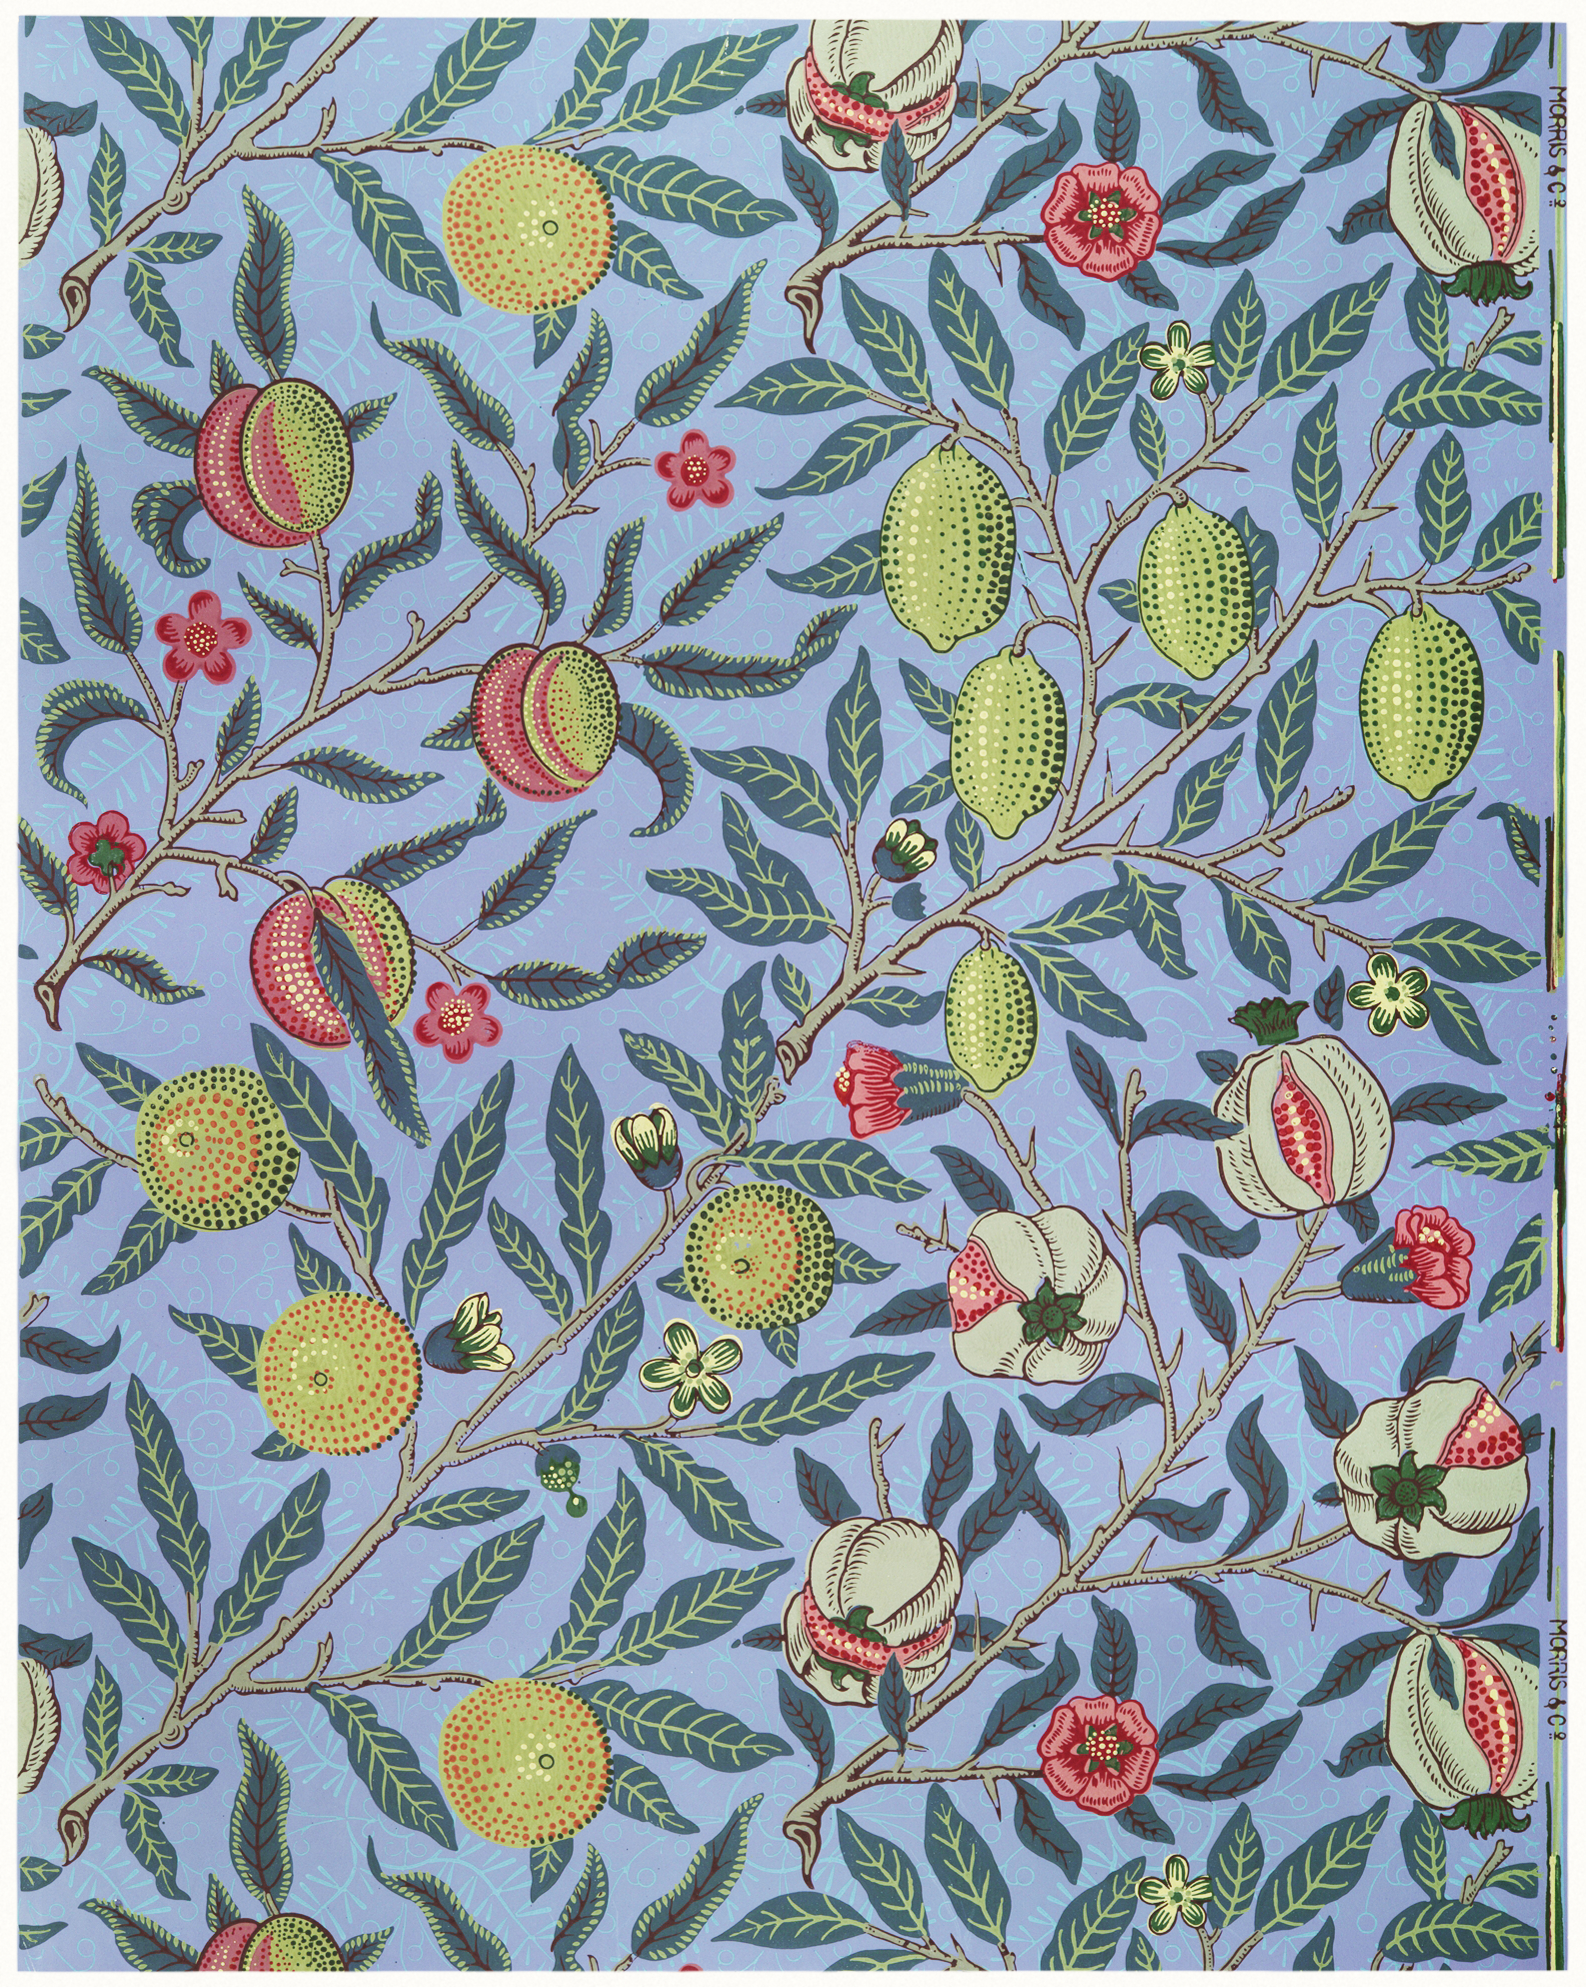
Design: Fruit-Blue
Year: 1862